Question: I have been trying for three hours now with the Google Charts API to change the color of the next that I have displayed below. As you can see I've gotten the X/Y axis drawing in White, but That's about all I could do albeit changing the background color.

I've been reading the documentation located here: <URL>
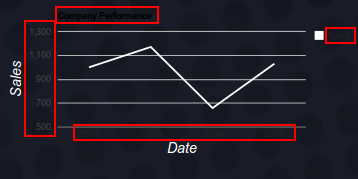
Answer: Many labels in the chart have associated 'textStyle' options. In your case, you want to use 'hAxis.textStyle', 'vAxis.textStyle', 'legend.textStyle', and 'titleTextStyle':
'''
hAxis: {
textStyle: {
color: '#ffffff'
}
},
vAxis: {
textStyle: {
color: '#ffffff'
}
},
legend: {
textStyle: {
color: '#ffffff'
}
},
titleTextStyle: {
color: '#ffffff'
}
'''